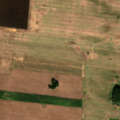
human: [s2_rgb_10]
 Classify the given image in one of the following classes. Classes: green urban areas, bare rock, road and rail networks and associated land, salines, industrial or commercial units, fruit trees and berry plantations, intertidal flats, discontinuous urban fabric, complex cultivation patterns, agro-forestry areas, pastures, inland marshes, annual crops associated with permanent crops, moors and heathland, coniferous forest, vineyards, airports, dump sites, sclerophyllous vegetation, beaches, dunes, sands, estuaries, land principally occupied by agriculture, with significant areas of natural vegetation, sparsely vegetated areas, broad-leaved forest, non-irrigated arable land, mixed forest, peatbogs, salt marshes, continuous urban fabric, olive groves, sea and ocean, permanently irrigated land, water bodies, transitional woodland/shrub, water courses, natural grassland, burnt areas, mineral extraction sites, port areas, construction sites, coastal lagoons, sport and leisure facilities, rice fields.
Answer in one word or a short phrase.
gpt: non-irrigated arable land